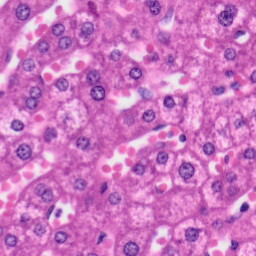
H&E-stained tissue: Liver